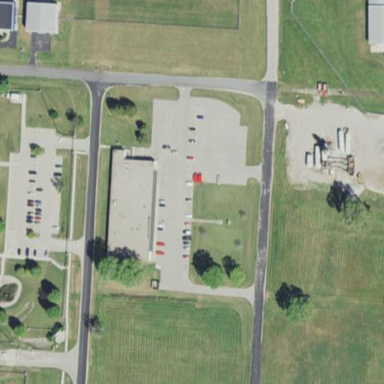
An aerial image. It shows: Parking area with surface.